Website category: university
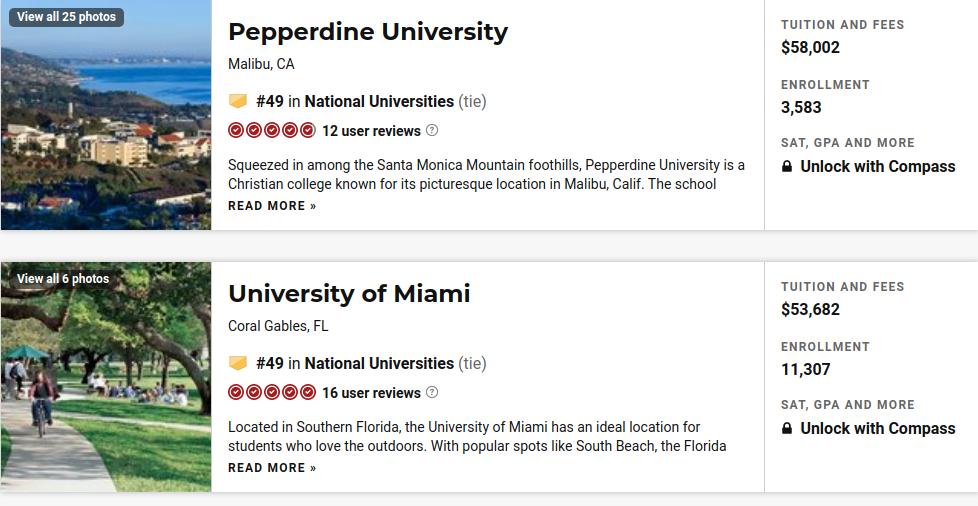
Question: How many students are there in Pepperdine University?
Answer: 3,583

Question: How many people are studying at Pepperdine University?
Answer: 3,583

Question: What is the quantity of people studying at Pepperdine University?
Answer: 3,583

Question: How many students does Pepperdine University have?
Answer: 3,583

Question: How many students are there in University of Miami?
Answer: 11,307

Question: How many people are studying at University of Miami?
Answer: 11,307

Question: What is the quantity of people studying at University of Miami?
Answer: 11,307

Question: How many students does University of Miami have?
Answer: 11,307

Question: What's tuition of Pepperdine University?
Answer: $58,002

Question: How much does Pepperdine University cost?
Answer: $58,002

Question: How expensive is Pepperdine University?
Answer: $58,002

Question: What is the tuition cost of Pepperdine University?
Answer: $58,002

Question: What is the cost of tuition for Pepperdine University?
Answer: $58,002

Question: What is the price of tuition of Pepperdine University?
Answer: $58,002

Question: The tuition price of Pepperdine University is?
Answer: $58,002

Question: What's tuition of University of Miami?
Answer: $53,682

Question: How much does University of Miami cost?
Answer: $53,682

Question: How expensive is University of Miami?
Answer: $53,682

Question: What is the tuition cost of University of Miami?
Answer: $53,682

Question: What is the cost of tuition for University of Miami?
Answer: $53,682

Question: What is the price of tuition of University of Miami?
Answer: $53,682

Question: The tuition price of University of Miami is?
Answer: $53,682

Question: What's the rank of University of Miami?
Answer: #49

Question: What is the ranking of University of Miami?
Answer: #49

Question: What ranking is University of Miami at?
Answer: #49

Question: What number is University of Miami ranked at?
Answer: #49

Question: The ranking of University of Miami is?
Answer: #49

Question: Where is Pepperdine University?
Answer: Malibu, CA

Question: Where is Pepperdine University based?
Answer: Malibu, CA

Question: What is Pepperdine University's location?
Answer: Malibu, CA

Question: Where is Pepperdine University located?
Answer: Malibu, CA

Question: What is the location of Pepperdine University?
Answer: Malibu, CA

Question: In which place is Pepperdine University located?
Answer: Malibu, CA

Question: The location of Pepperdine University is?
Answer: Malibu, CA

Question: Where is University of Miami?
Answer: Coral Gables, FL

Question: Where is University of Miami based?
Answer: Coral Gables, FL

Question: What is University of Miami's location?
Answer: Coral Gables, FL

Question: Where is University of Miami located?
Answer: Coral Gables, FL

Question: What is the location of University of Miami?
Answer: Coral Gables, FL

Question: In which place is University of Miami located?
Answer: Coral Gables, FL

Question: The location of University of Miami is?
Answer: Coral Gables, FL

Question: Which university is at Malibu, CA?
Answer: Pepperdine University

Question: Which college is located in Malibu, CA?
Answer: Pepperdine University

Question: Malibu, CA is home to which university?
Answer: Pepperdine University

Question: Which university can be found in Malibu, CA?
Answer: Pepperdine University

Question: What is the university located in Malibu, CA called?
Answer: Pepperdine University

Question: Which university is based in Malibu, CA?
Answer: Pepperdine University

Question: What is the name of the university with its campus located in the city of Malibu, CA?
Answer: Pepperdine University

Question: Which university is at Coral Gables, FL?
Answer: University of Miami

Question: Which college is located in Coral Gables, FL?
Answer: University of Miami

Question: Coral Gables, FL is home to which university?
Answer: University of Miami

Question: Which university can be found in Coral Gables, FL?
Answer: University of Miami

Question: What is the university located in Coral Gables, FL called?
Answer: University of Miami

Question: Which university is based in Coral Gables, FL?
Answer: University of Miami

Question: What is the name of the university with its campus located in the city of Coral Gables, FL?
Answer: University of Miami